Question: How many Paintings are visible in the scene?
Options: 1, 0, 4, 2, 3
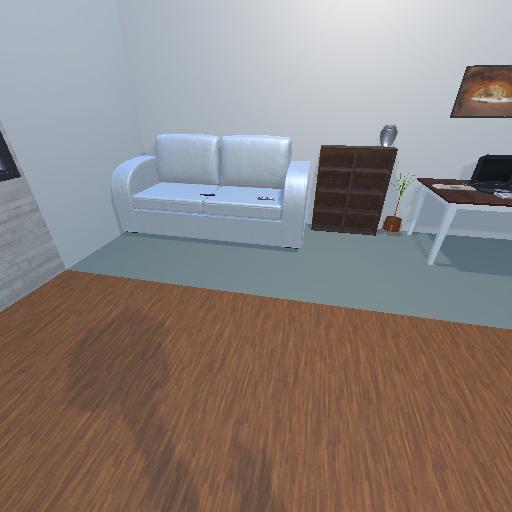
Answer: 1